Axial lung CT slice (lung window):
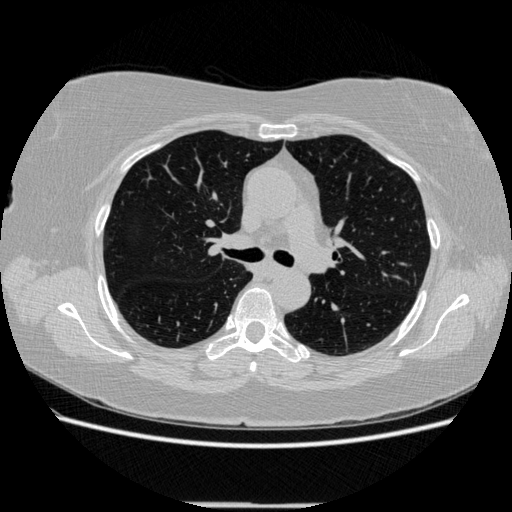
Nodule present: no